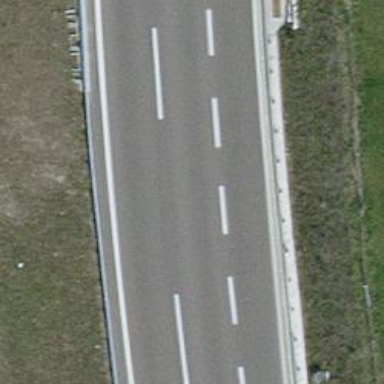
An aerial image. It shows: View of motorway.